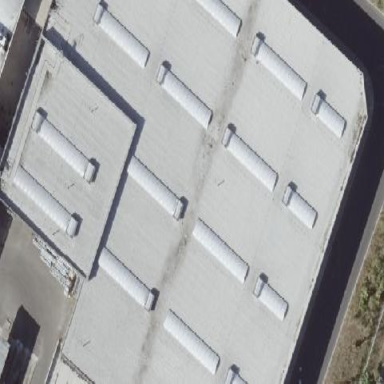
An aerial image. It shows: Industrial building.